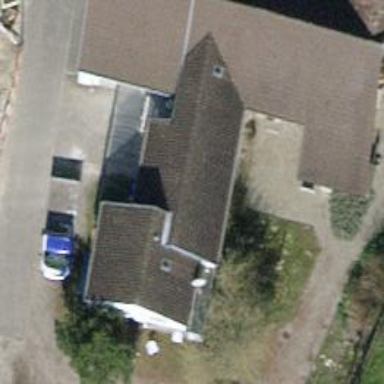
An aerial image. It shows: Office building with gabled roof.